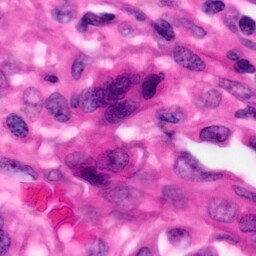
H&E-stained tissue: Pancreatic